Chest X-ray. View position: AP
Patient age: 53
Patient sex: M
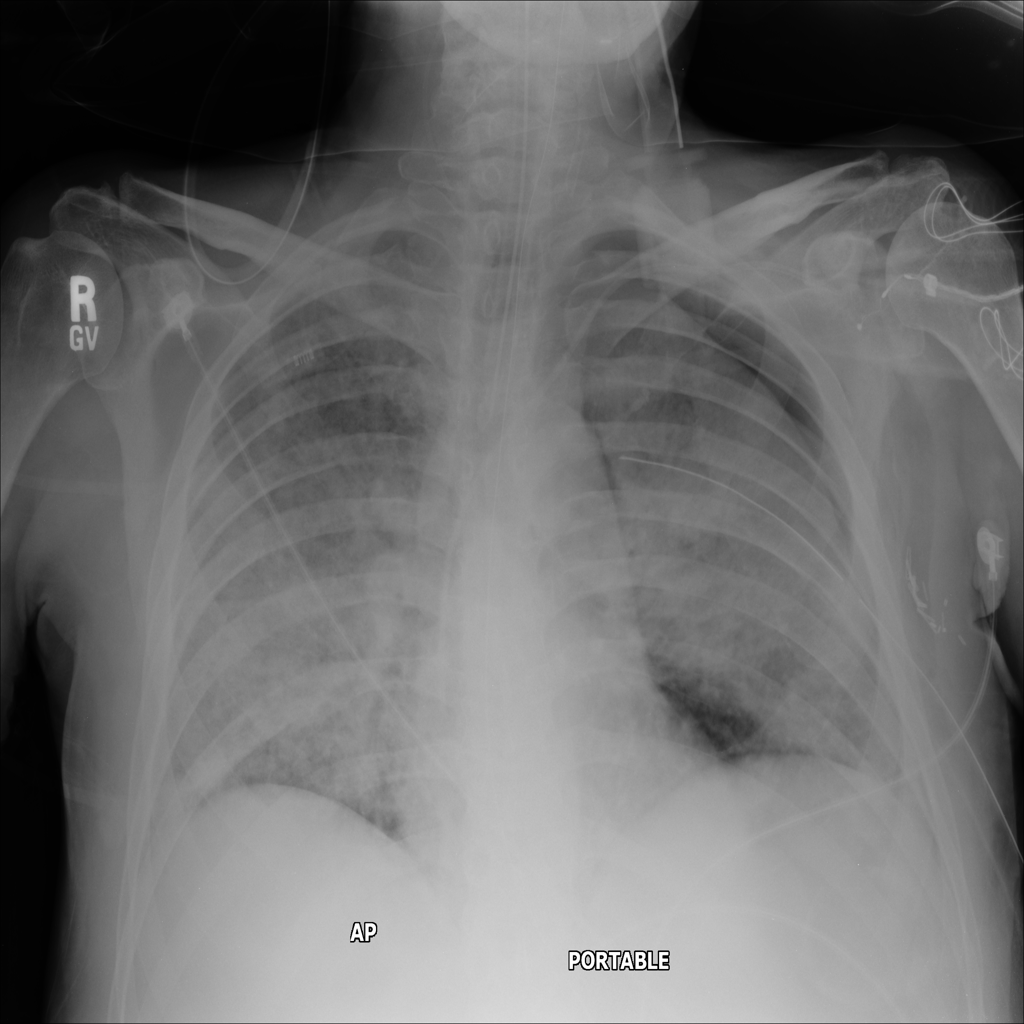
Finding: Pneumothorax